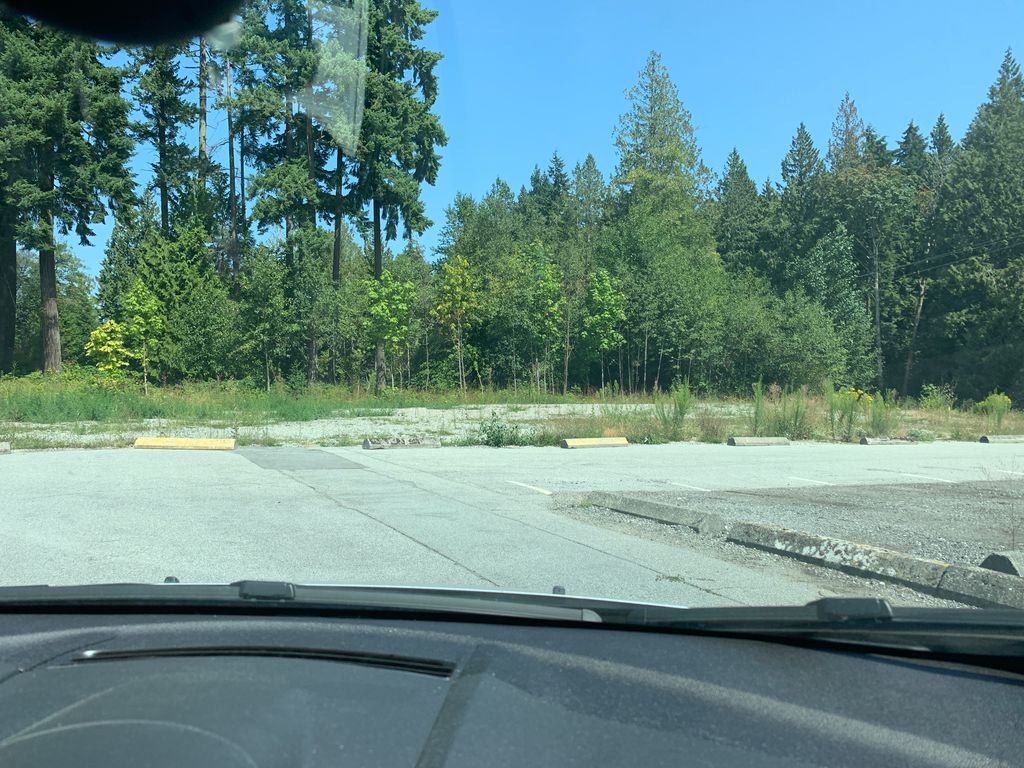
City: vancouver